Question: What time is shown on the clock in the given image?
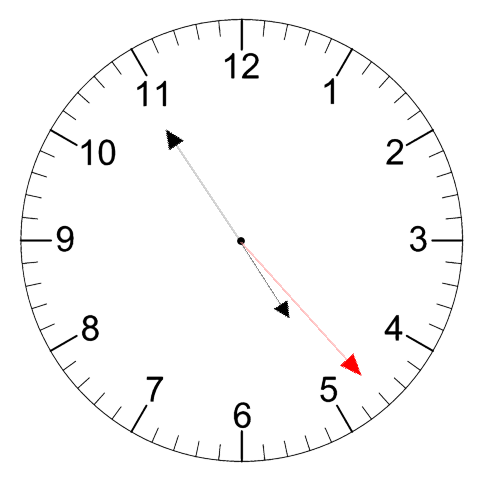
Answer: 04:54:23